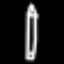
Label: pencil